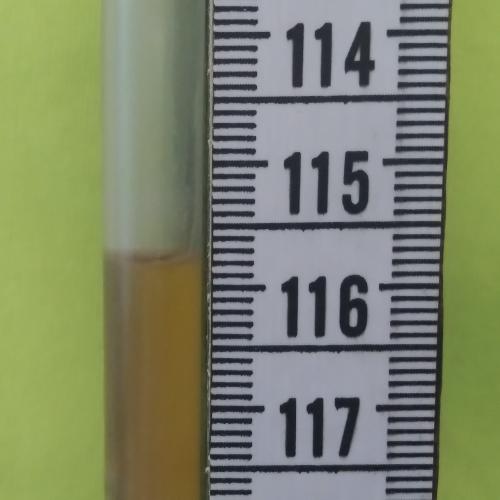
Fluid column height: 115.8 cm